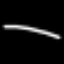
Label: line